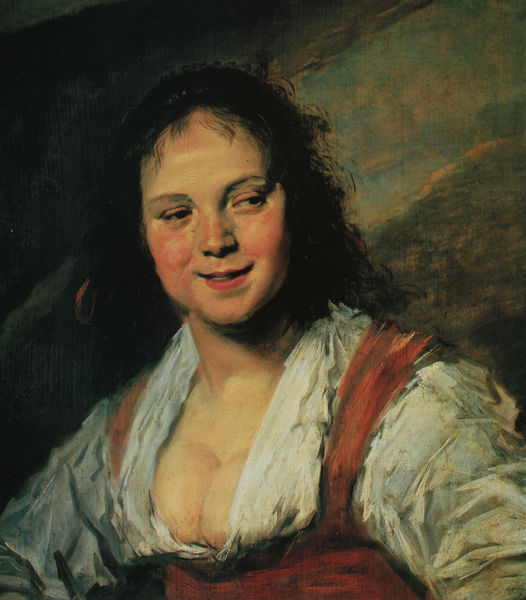
Titel: Lachende Dirne ("Die Zigeunerin")
Künstler: Frans Hals
Standort: Paris
Institution: Louvre
Schlagwörter: gemälde, himmel, nackt, weiß, mädchen, ausschnitt, braun, brust, busen, frau, kleid, mund, nase, blick, rot, augen, barock, bluse, hals, portrait, porträt, öl, pastos, auge, haare, ohrringe, dekollete, kontrast, lippe, lippen, locken, lächeln, brüste, wangen, bäuerin, hat, red, white, women, black, blouse, dark, dark hair, dress, face, female, hair, lady, nose, old, painting, woman, looking, pink, junge frau, wange, lachen, stift, tracht, zigeunerin, skin, girl, head, peasant, waves, eyes, ribbon, dekollté, defregger, look, chin, mouth, träger, smile, dirndl, breast, bäuerlich, happy, smiling, person, mödchen, human, schwarz, blush, cheeks, clothes, neck, rote backen, eye, gemäöde, flandern, apron, gypsy, farmer, seitlicher blick, wolken, breasts, beautiful, lips, frans, black hair, cheek, brass, contrast, sturm, worker, forehead, shirt, rotwangig, forhead, schleife, schwarzes haar, dirty, image, bosom, cleavage, offenherzig, rosy, neckline, hear, falten, brows, boobs, tits, dres, portriat, feminine, blushing, suspenders, red cheeks, white shirt, adolescent, titten, rosy cheeks, rosey, mund+lippe, askance, schelmischer blick, rote träger